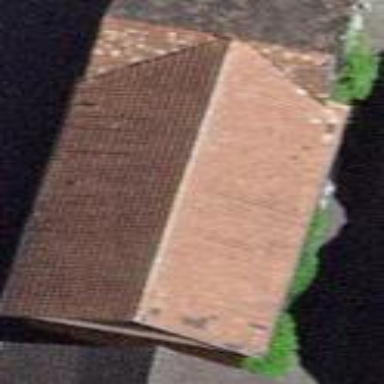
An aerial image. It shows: Rural barn.